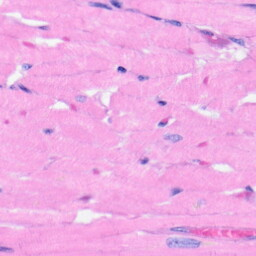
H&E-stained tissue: Heart